如图, 在平面直角坐标系中, 点 $A$ 的坐标为 $(4,2)$, $AB \perp x$ 轴于点 $B$, 点 $C$ 是线段 $OB$ 上的点, 连接 $AC$. 点 $P$ 在线段 $AC$ 上, 且 $AP = PC$, 函数 $y=\frac{k}{x}(x>0)$ 的图象经过点 $P$. 当点 $C$ 在线段 $OB$ 上运动时, $k$ 的取值范围是 ( \   \ )

\begin{tabular}{cccc}
A. $0 < k \le 2$ & B. $1 \le k \le 3$ & C. $2 \le k \le 4$ & D. $\frac{8}{3} \le k \le 4$
\end{tabular}
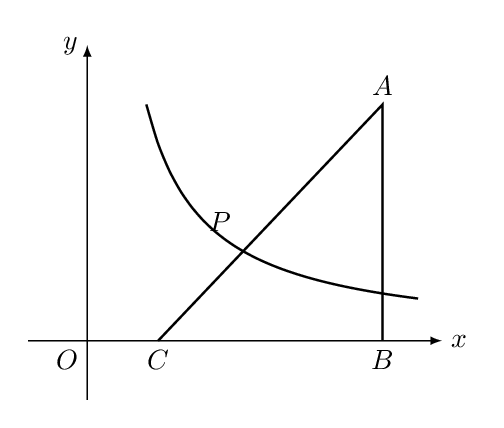
【解答】
\textbf{【答案】} C

\textbf{【分析】} 设点 $C$ 的坐标为 $(c,0)$, 根据已知写出 $P$ 的坐标, 再代入反比例函数解析式, 根据 $c$ 的取值范围即可求解.

\textbf{【详解】} 解: 设点 $C$ 的坐标为 $(c,0)$

$\because$ 点 $A$ 的坐标为 $(4,2)$, $AB \perp x$ 轴于点 $B$, $AP = PC$

$\therefore P \left( \frac{c+4}{2}, 1 \right)$

$\because$ 函数 $y=\frac{k}{x}(x>0)$ 的图象经过点 $P$

$\therefore k = \frac{c+4}{2}$

$\therefore c=2k-4$

$\because 0 \le c \le 4$

$\therefore 0 \le 2k-4 \le 4$

$\therefore 2 \le k \le 4$

故选: C

\textbf{【点睛】} 考核知识点: 反比例函数. 理解反比例函数的意义是关键.